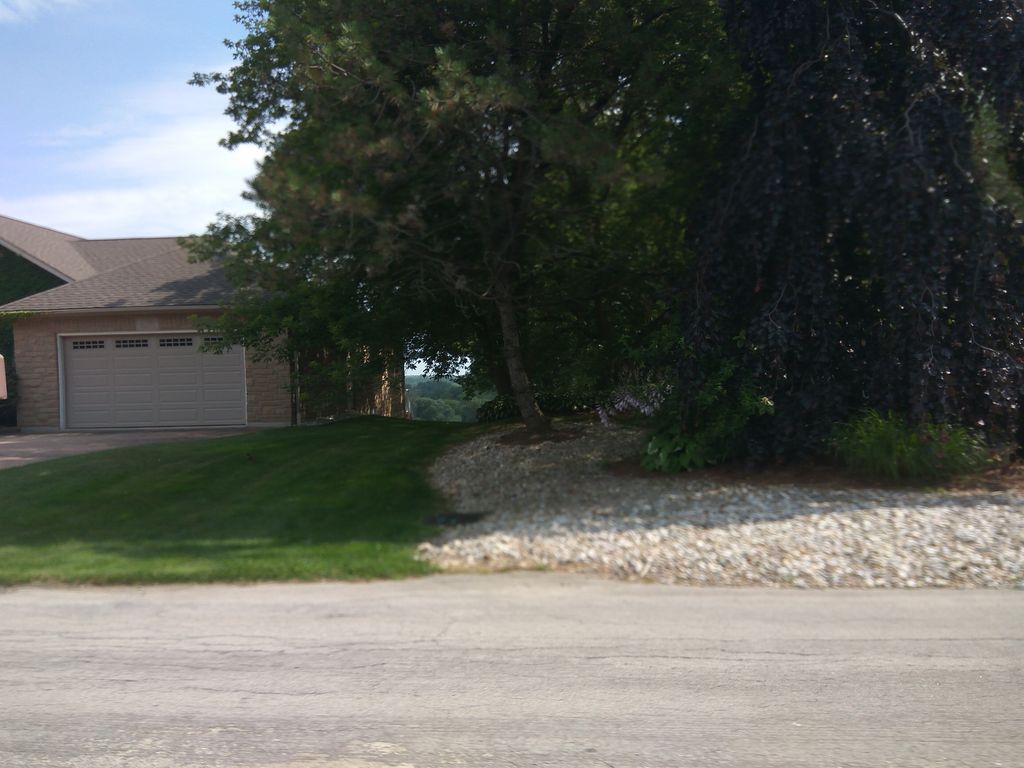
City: kitchener-waterloo